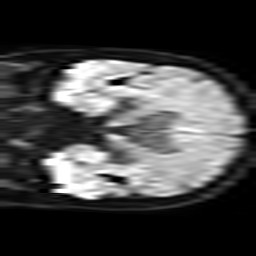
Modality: TRACE
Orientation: coronal
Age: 72
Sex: female
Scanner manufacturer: philips
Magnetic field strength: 3 T
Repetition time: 4.296 s
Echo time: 0.07459 s